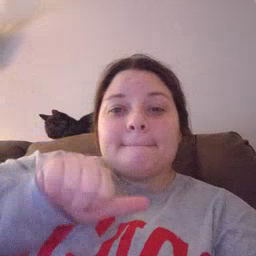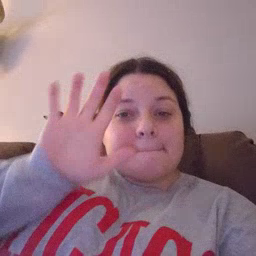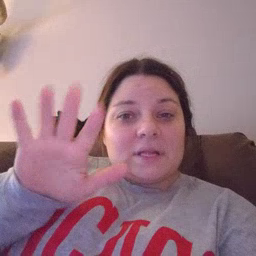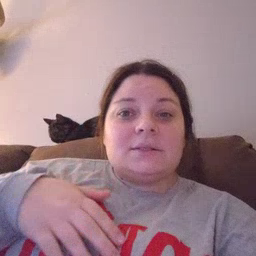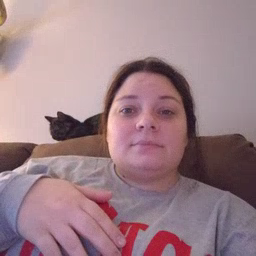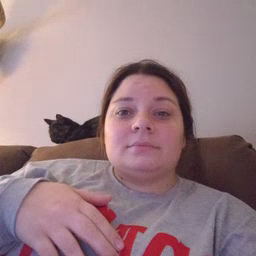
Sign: mitten